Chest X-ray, PA view. Patient: 12 years old, sex M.
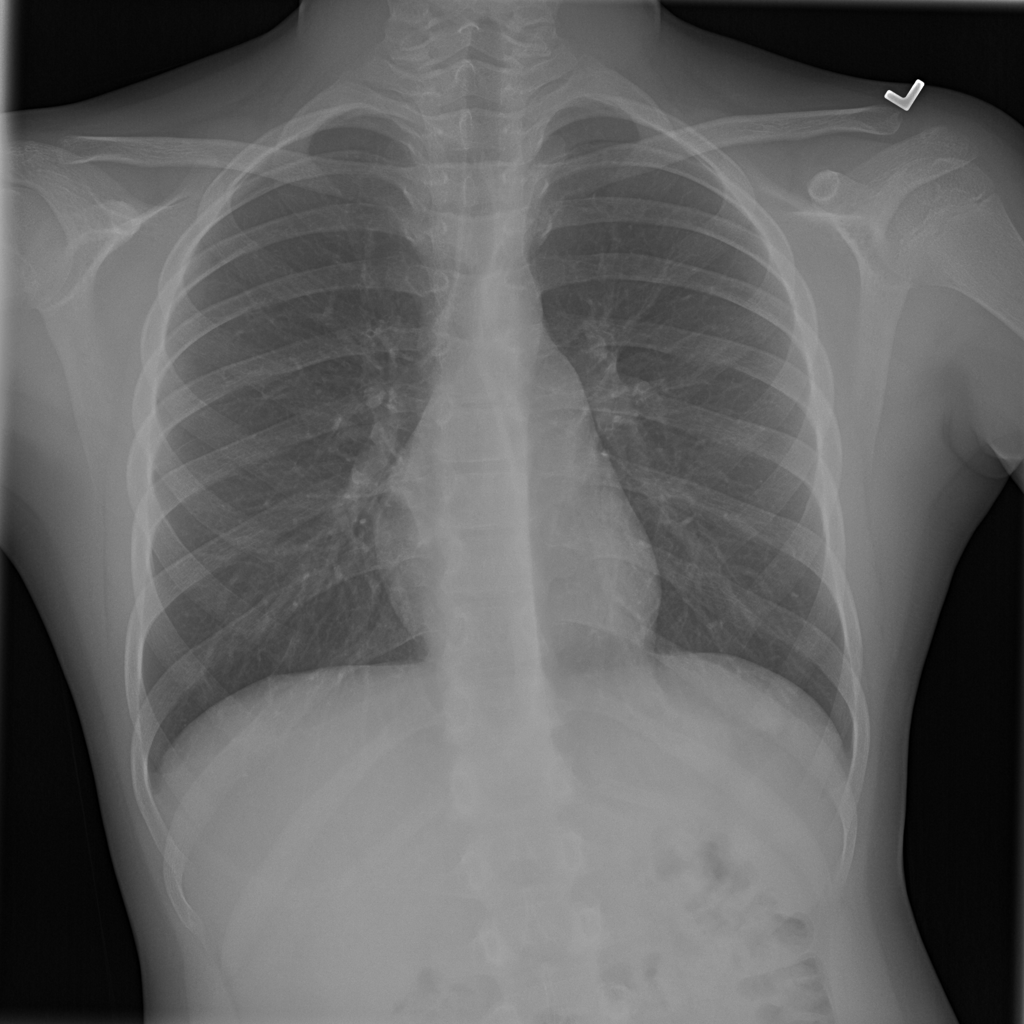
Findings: No Finding